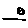
Label: moon